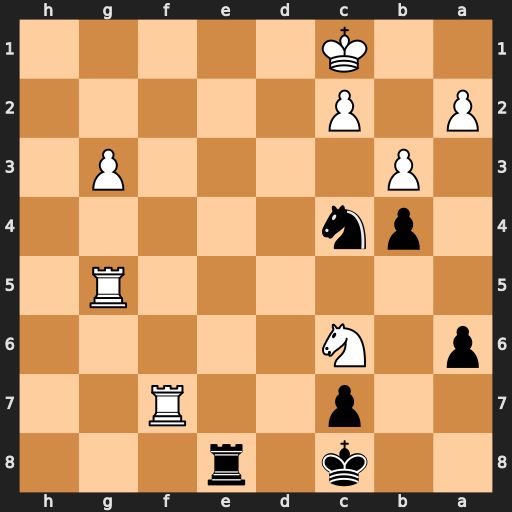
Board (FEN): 2k1r3/2p2R2/p1N5/6R1/1pn5/1P4P1/P1P5/2K5
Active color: b
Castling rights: -
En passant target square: -
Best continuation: Re1#